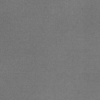
Label: dusty